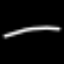
Label: line